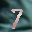
Label: 7